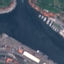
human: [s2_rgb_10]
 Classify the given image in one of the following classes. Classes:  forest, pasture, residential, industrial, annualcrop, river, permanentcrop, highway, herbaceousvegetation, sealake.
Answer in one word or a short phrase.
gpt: River